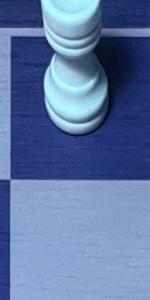
Label: Empty